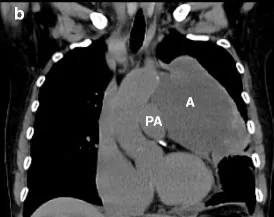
Preoperative computed-tomography images. Horizontal dislocation also showed a mass in the posterior mediastinum posterior to the bronchi (B). PA pulmonary artery.
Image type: radiology (ct)